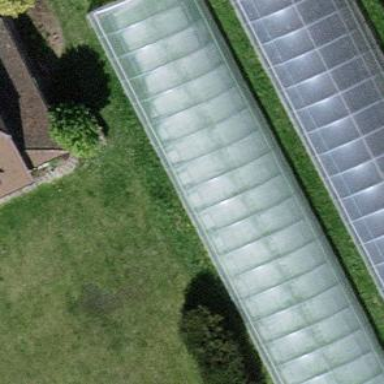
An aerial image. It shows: Greenhouse.